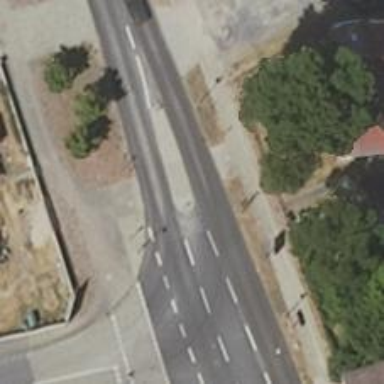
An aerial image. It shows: Chicane for traffic calming.